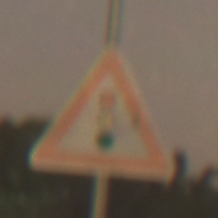
Verkehrszeichen: Lichtzeichenanlage
Umgebung: Outdoor, Suburban
Tageszeit: Night
Wetter: Clear
Licht: Artificial
Jahreszeit: NotSpecified
Kontrast: MediumContrast